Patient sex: M
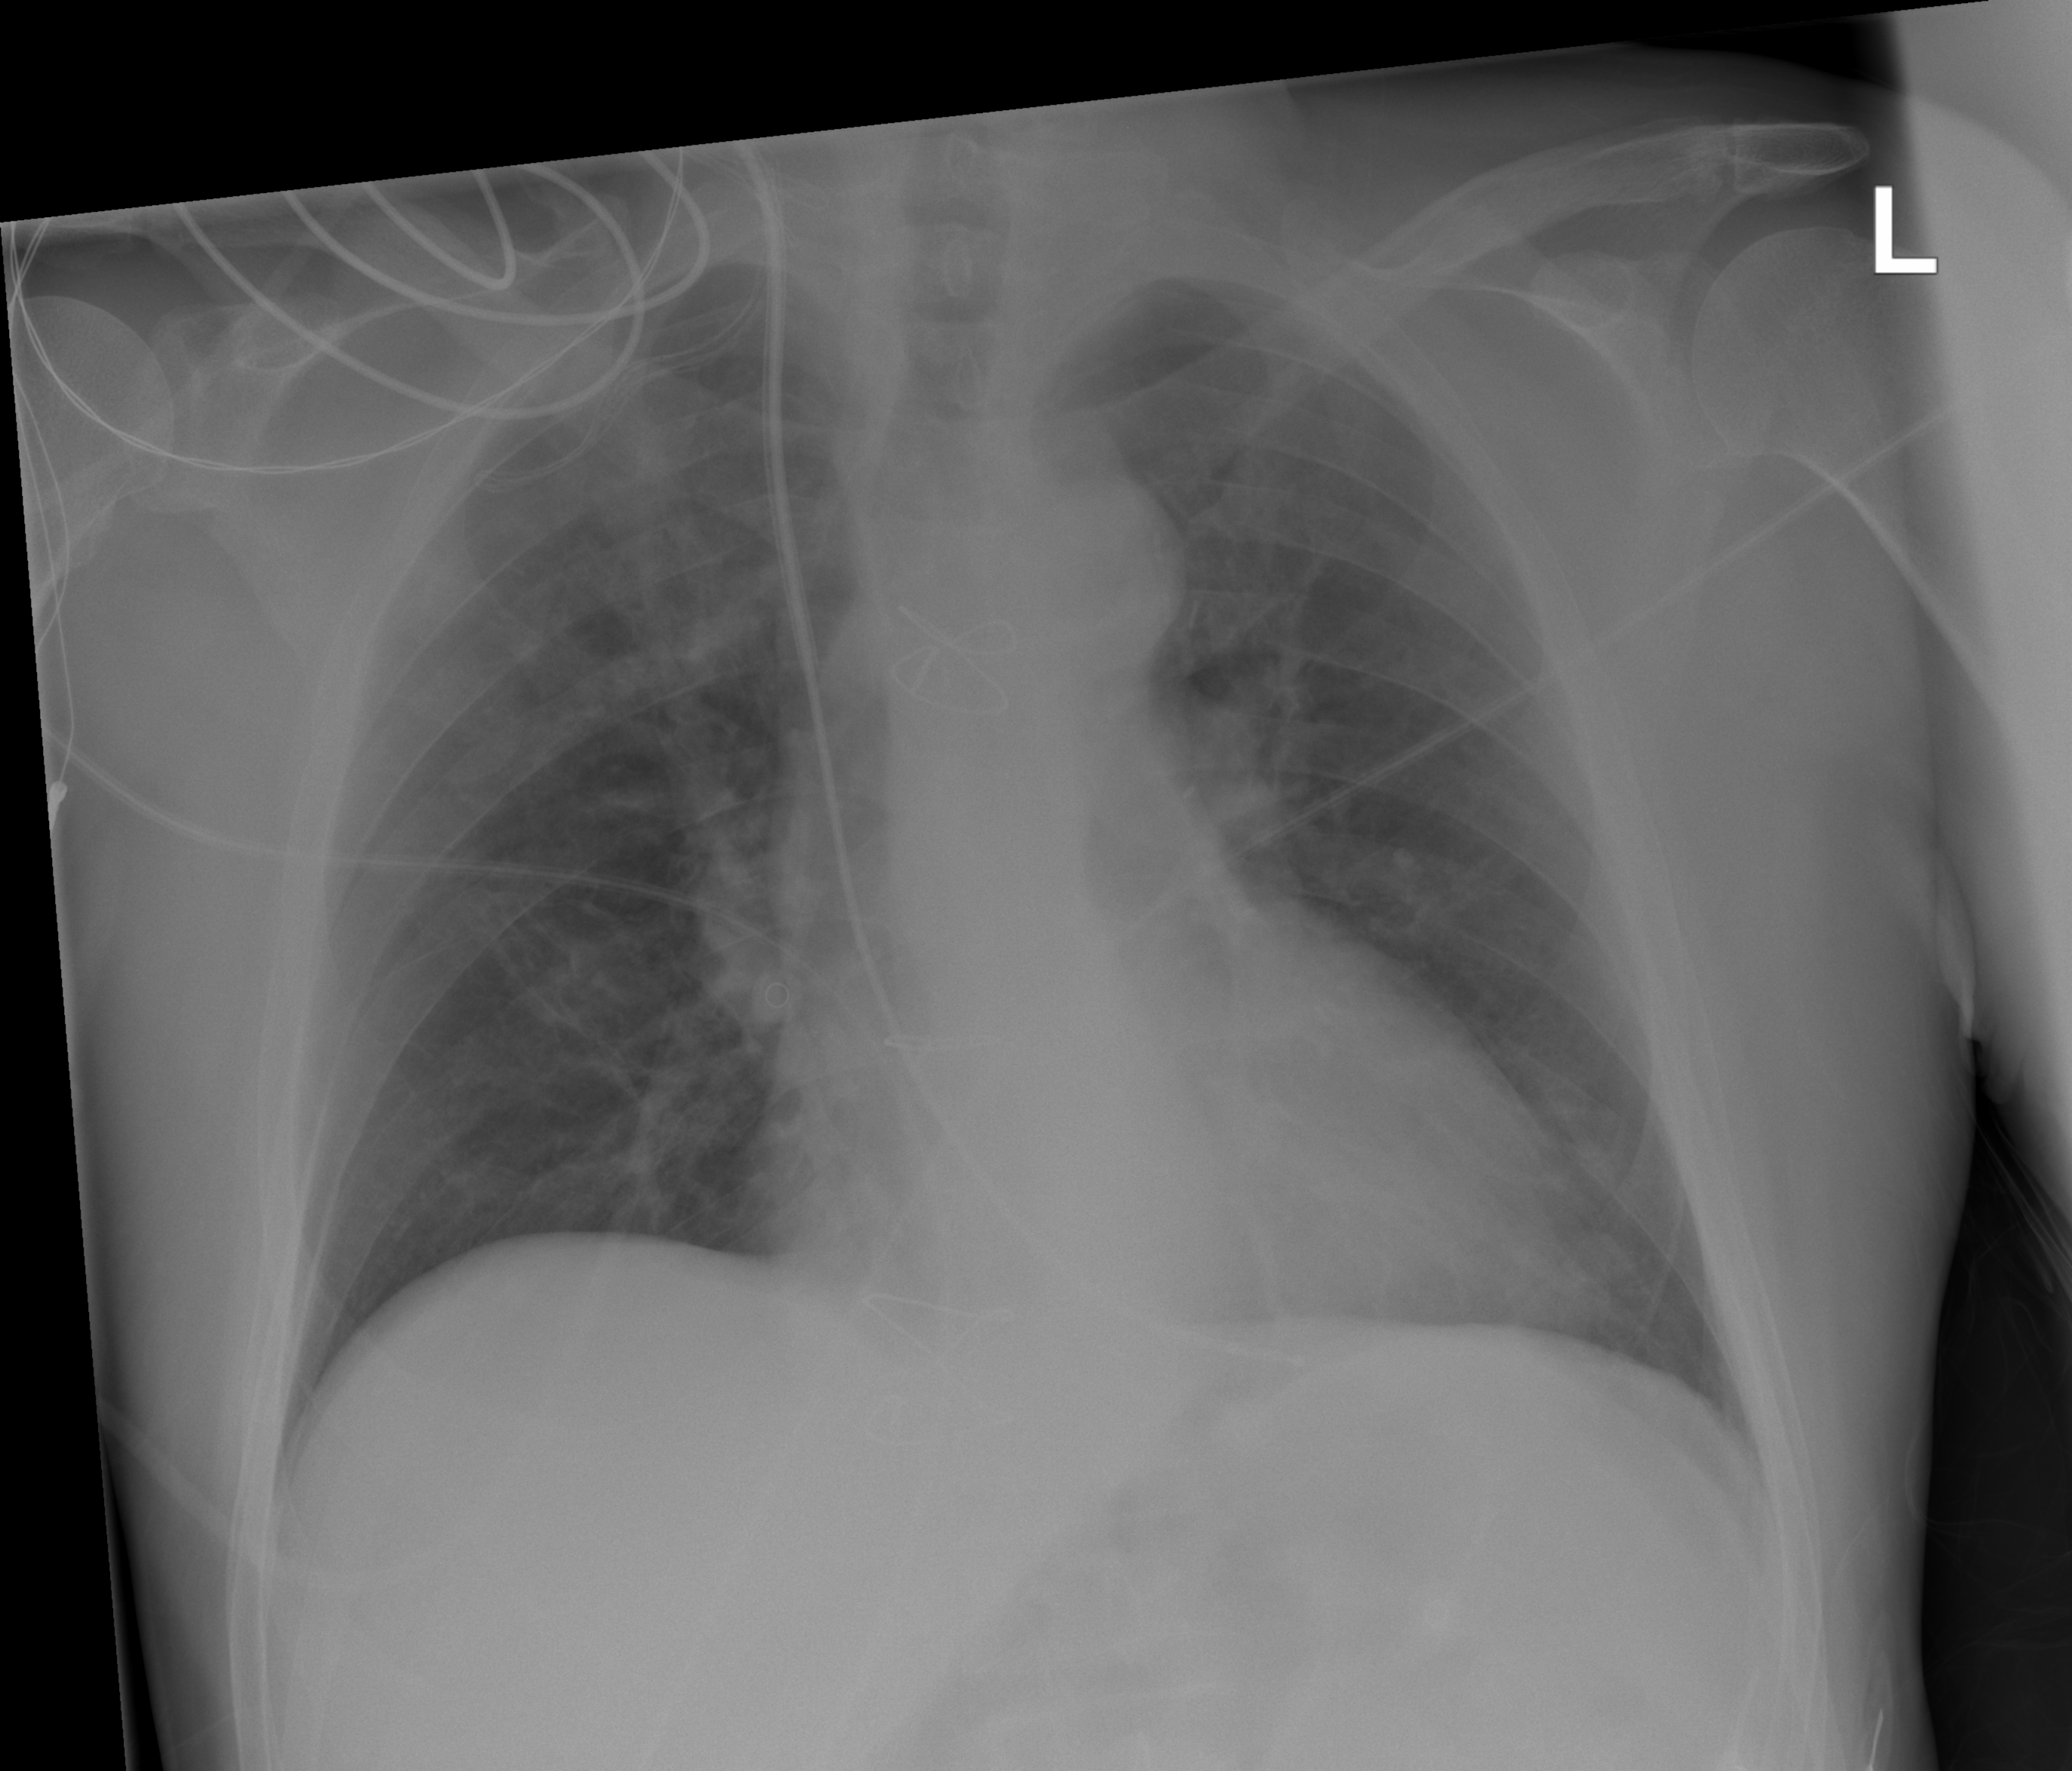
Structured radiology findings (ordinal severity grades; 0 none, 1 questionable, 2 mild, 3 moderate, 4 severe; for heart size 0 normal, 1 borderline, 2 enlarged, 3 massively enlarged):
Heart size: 1
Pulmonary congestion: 0
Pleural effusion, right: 0
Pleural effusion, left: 0
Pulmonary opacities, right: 2
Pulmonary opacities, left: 0
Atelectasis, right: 0
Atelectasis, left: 0